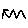
Label: zigzag